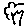
Label: tree